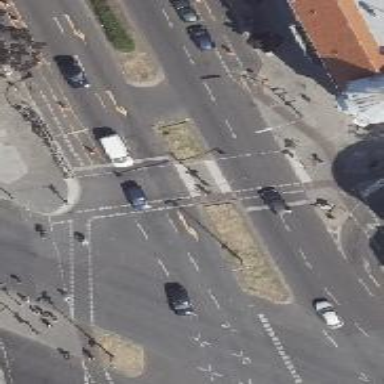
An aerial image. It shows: Footway that serves as traffic island.